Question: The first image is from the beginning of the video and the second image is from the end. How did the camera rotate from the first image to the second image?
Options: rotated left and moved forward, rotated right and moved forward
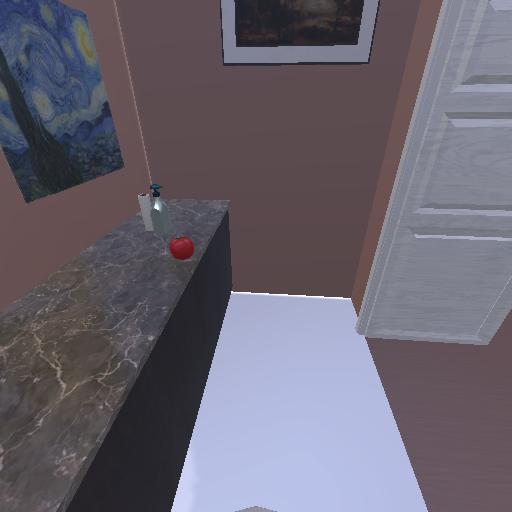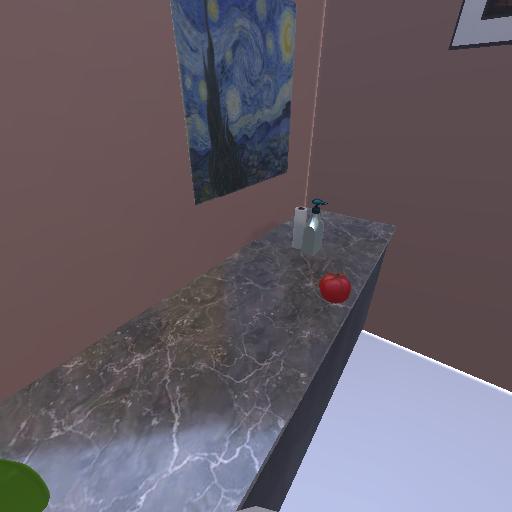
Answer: rotated left and moved forward